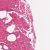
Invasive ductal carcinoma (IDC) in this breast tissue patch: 0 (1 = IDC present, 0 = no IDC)